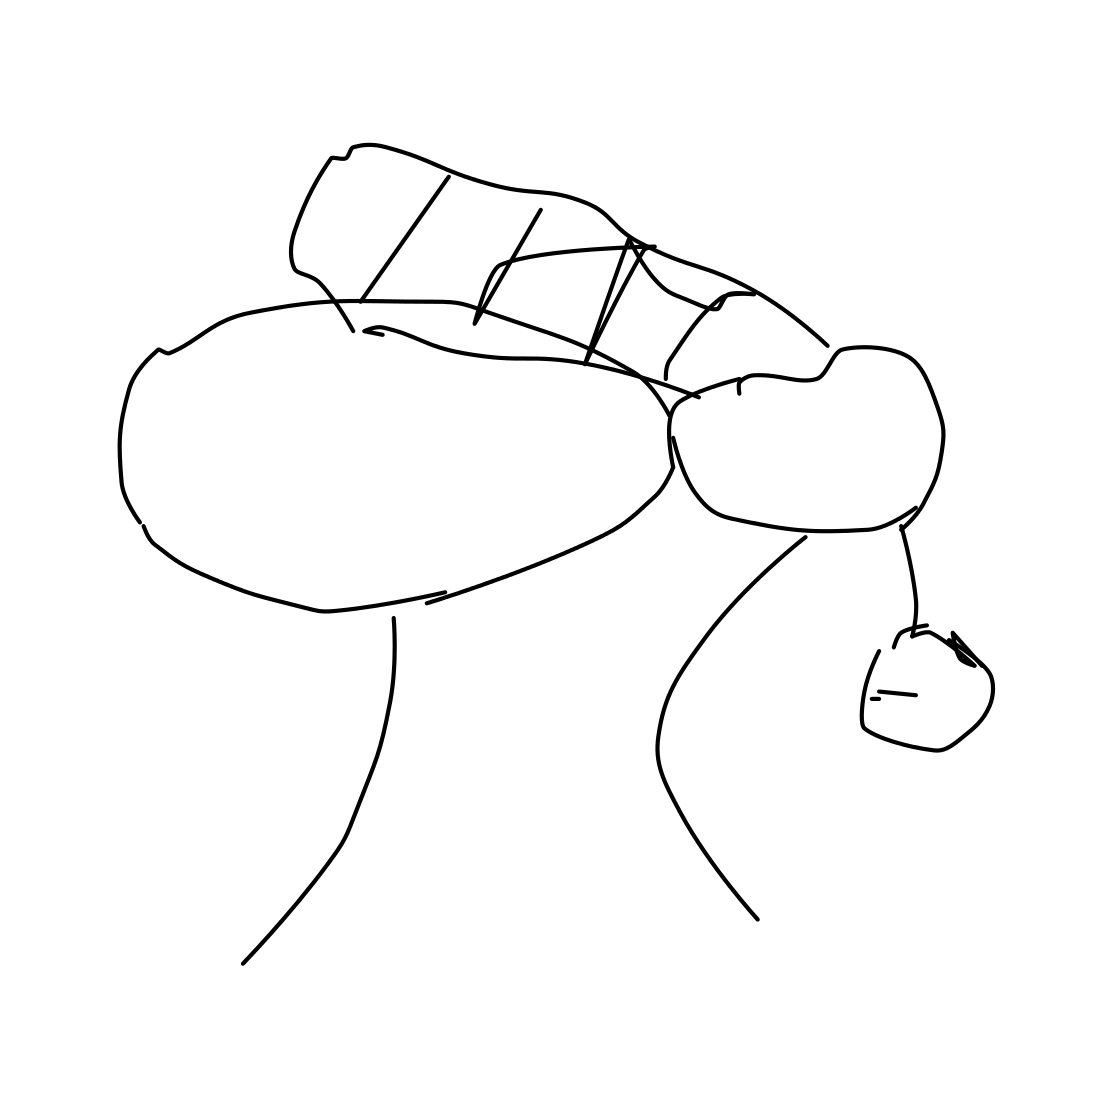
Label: mosquito